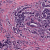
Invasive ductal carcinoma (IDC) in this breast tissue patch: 1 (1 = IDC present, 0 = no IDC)